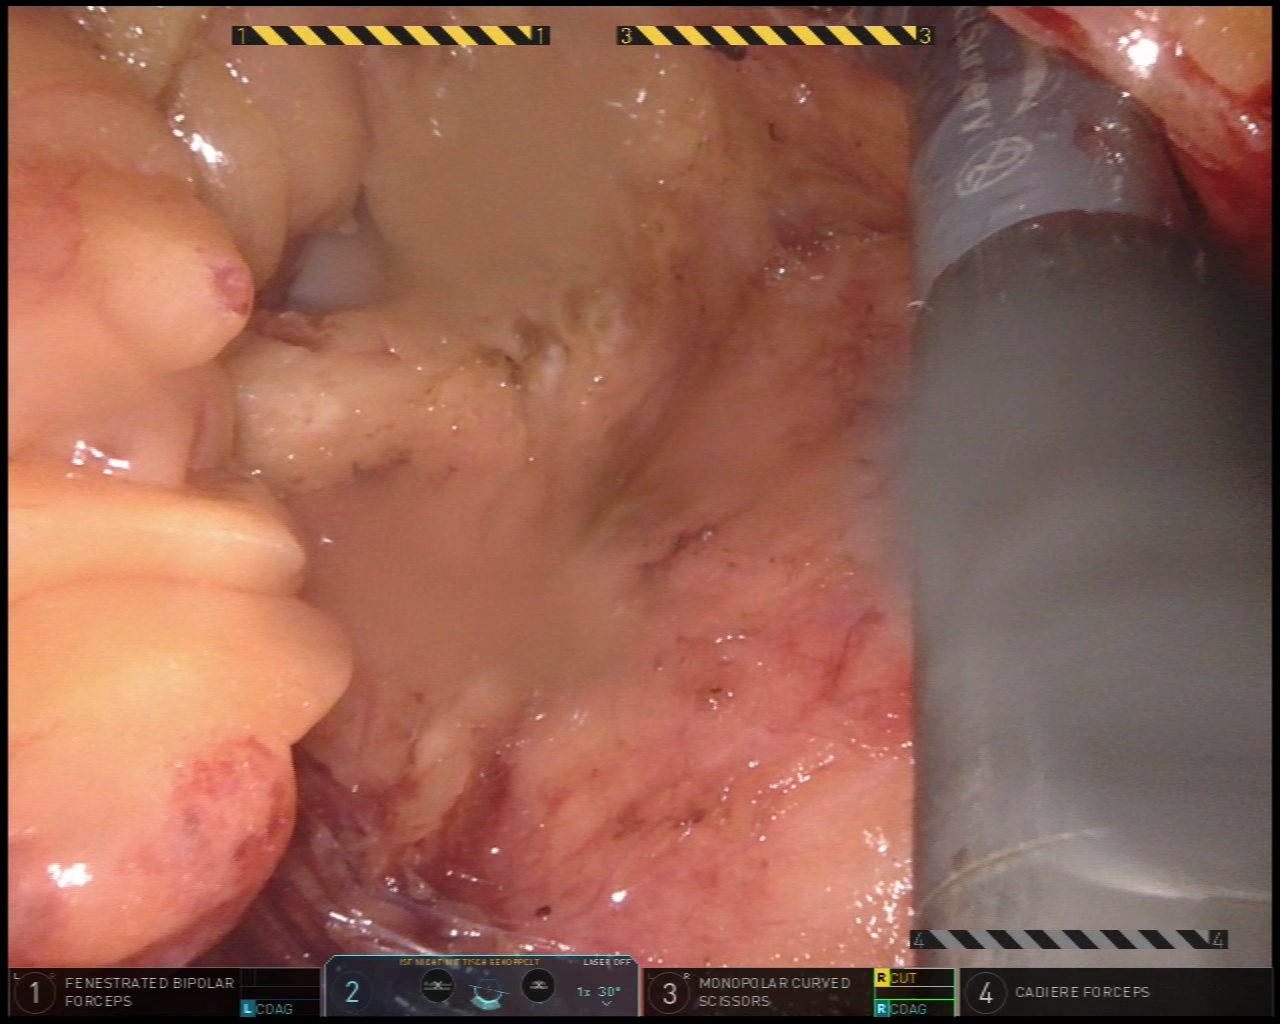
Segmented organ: pancreas
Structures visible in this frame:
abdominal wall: no
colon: no
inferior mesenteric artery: no
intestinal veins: no
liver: no
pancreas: yes
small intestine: no
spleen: no
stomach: yes
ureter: no
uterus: no
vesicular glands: no